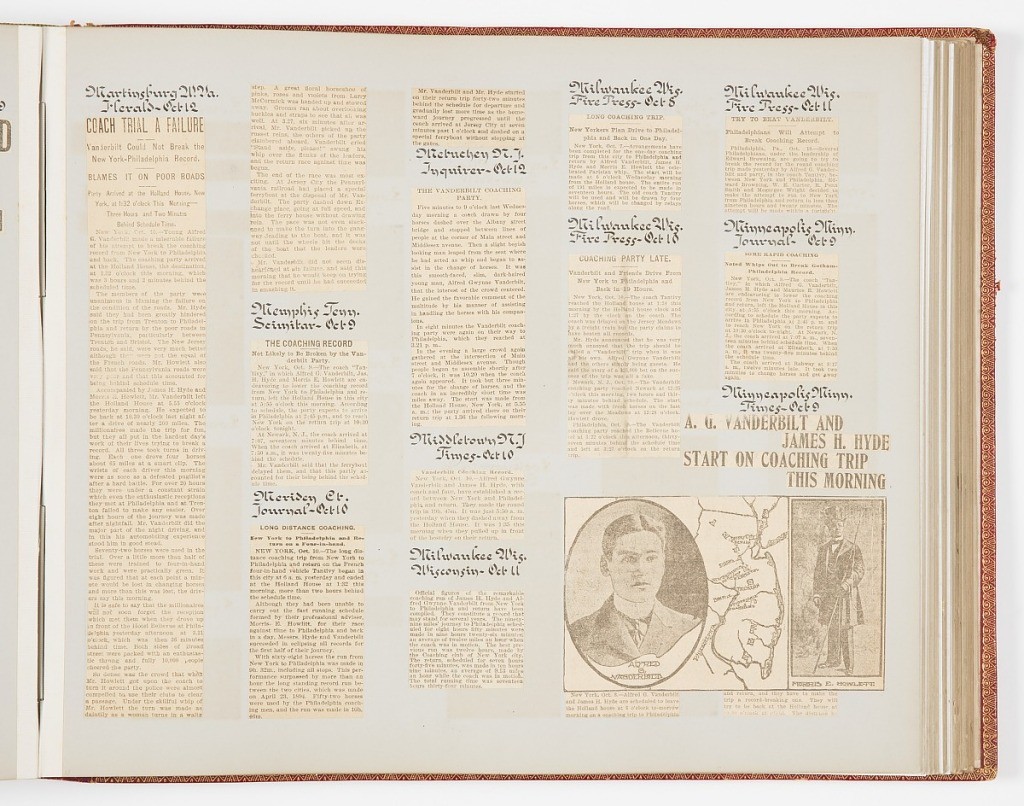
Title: Commemorative Scrapbook Documenting the 1901 Record Breaking Coach Race from New York City to Philadelphia and Back Again
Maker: James Hazen Hyde, American, 1876 - 1959
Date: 1901
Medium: Newspaper and magazine clippings mounted on heavy wove paper, annotated in pen and ink, bound in red leather with gilded lettering
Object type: Album Page
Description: Album of newspaper clippings describing the coach trip from New York to Philadelphia and return. The drivers were James H. Hyde and Alfred Vanderbilt.